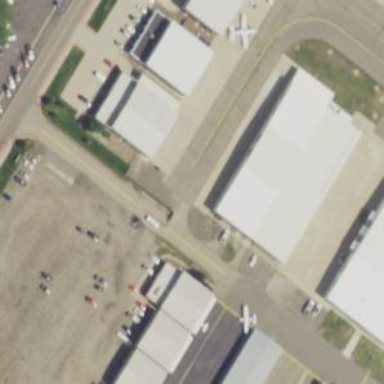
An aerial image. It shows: Building designed as airport hangar.